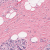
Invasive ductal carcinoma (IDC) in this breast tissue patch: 0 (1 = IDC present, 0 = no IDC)